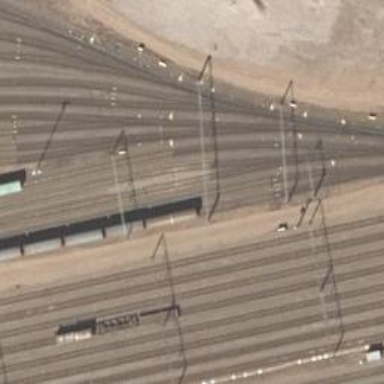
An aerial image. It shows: Railway yard.